Question: I tried to update last record in my SQL Server database table but it has no change I don't know what is the wrong can any one help me?
This is my code
'''
conn.Open();
SqlCommand sq = new SqlCommand("update Hodor_data set leaving_time = ('" + dateTimePicker1.Value.ToString() + "') where mil_no = '" +textBox1.Text+ "' and times = (select max(times) from Hodor_data ", conn);
sq.ExecuteNonQuery();
conn.Close();
'''
and my database is

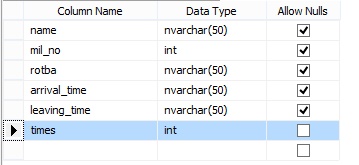
Answer: This is untested, but hopefully does what you want:
'''
// You might want to consider making your SQL type a DateTime of
// some sort to prevent invalid DateTime VARCHAR's from being
// stored in your leaving_time and arrival_time columns.
var leavingTime = dateTimePicker1.Value.ToString();
// Presumably you've already done validation to make sure
// textBox1.Text contains a valid Int32 value.
var milNo = int.Parse(textBox1.Text);
// You can put the SQL out here on a multi-line string literal
// to make it more readable. Also notice how it uses parameters
// instead of string concatenation.
var sql = @"
UPDATE Hodor_data
SET leaving_time = @LeavingTime
WHERE
mil_no = @MilNo AND
times =
(
SELECT MAX(times)
FROM Hodor_data
)
";
conn.Open();
SqlCommand sq = new SqlCommand(sql, conn);
sq.Parameters.AddWithValue("@LeavingTime", leavingTime);
sq.Parameters.AddWithValue("@MilNo", milNo);
sq.ExecuteNonQuery();
conn.Close();
'''
Also, consider using a 'using' to manage closing your 'SqlConnection''s unless you have need to reuse the object.